Field crop: maize
Growth stage: 2
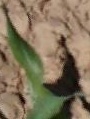
Species: maize